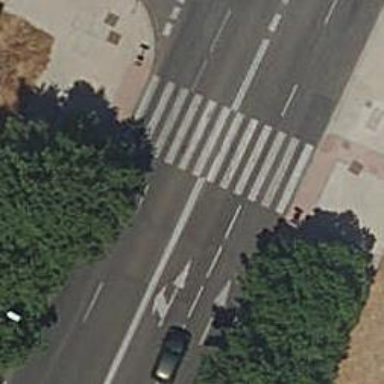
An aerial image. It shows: Uncontrolled footway crossing with markings.